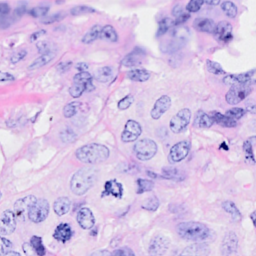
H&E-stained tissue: Breast